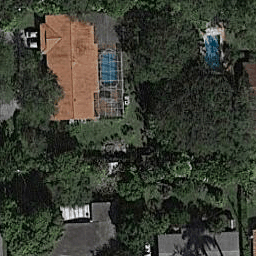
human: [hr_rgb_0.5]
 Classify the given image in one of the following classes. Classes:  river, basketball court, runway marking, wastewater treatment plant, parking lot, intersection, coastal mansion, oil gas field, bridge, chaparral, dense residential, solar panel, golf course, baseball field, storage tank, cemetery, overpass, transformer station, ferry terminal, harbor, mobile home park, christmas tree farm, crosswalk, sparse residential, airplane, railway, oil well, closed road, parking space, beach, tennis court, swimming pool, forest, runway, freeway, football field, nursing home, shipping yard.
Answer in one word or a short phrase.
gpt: sparse residential